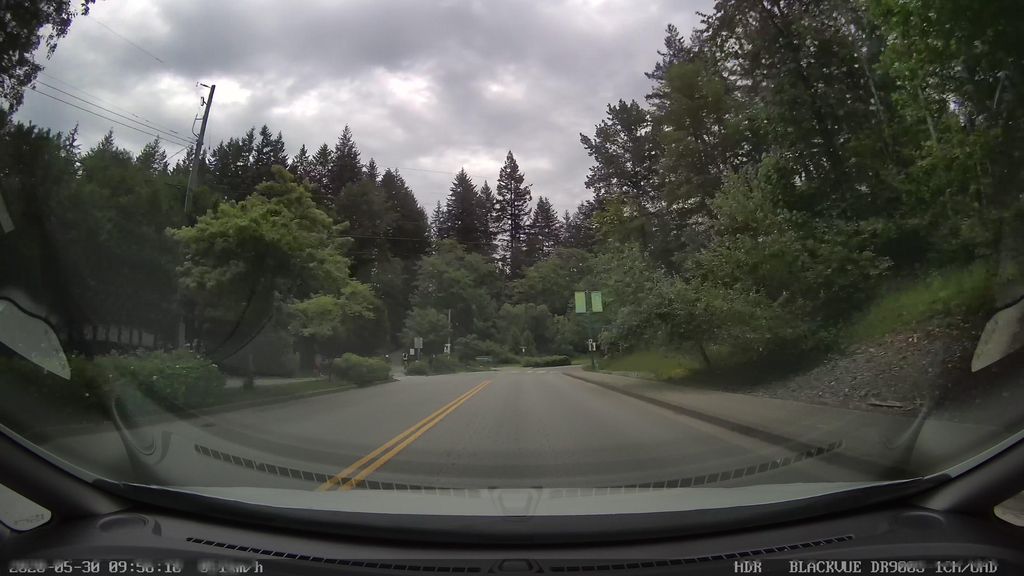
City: vancouver